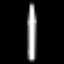
Label: pencil